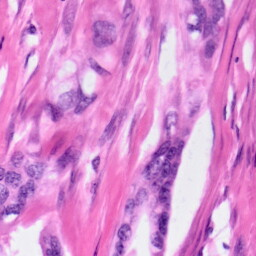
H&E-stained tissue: Pancreatic